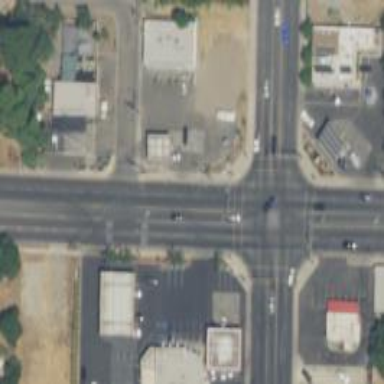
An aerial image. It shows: Unmarked crossing on the road.